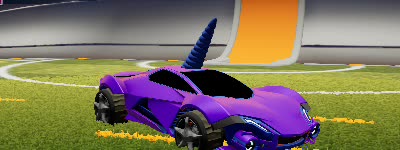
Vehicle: werewolf